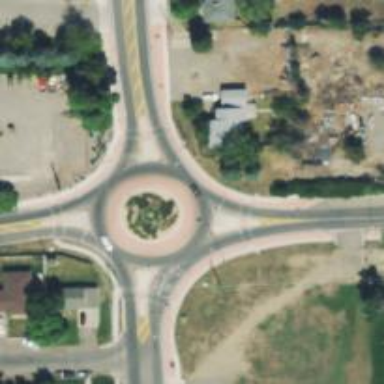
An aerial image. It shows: Tertiary road leading to roundabout junction.